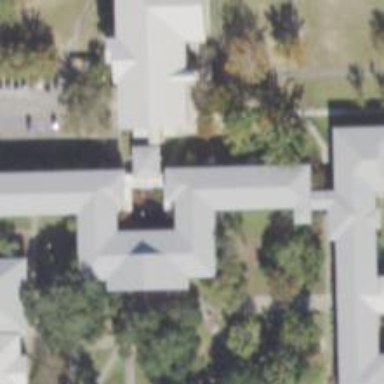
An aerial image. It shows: College building.